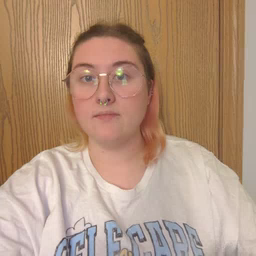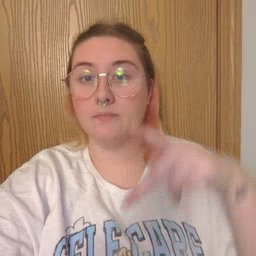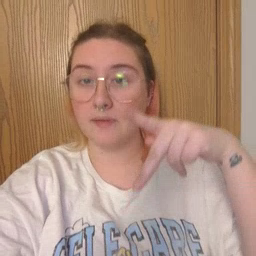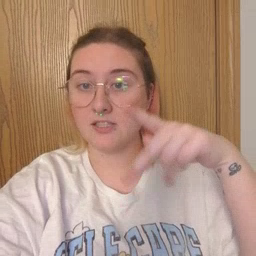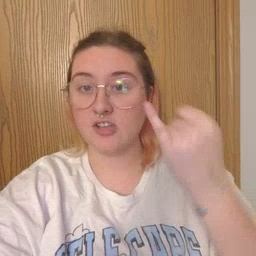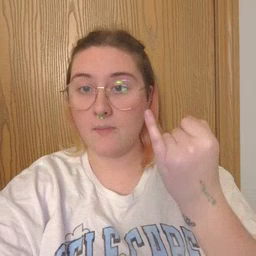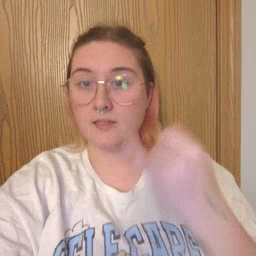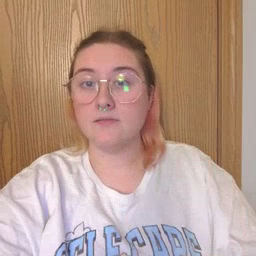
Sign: pajamas